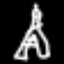
Label: The Eiffel Tower